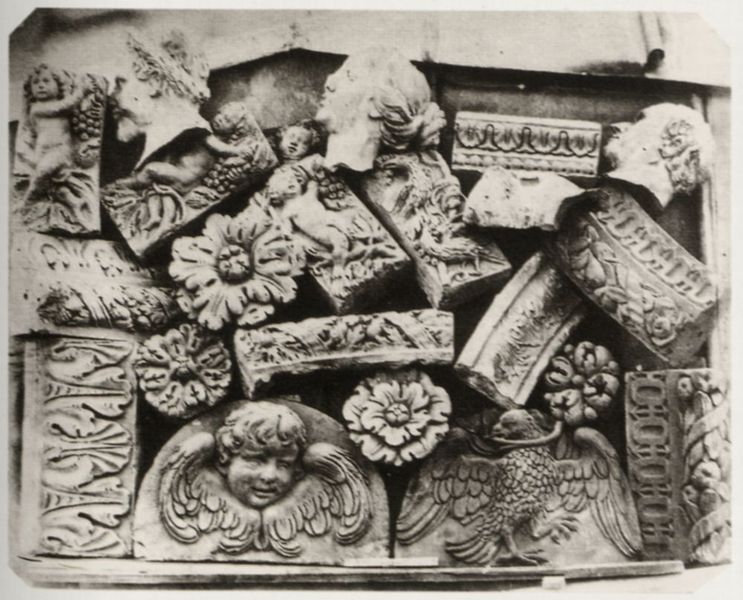
Titel: 22 Ornamente aus gebranntem Ton, aus der Certosa bei Pavia, dem Ospedale in Mailand, aus dem Heidelberger Schloss und aus Nürnberg, 14., 15. und 16. Jahrhundert (Liegnitz)
Künstler: Ludwig Belitski
Standort: Berlin
Institution: Hochschule der Künste, Hochschulbibliothek
Schlagwörter: adler, blätter, dunkel, flügel, kopf, mann, nackt, vogel, weiß, frauen, komposition, blume, blumen, frau, frisur, grau, hell, köpfe, marmor, männer, profil, schwarz, säule, säulen, blüten, rosen, muster, ornament, profile, knoten, rahmen, stein, steine, kind, blatt, kinder, oval, engel, putte, putto, ranken, stilleben, trauben, relief, fassade, mauer, baby, figuren, wein, weiblich, zopf, büste, figurativ, floral, ornamente, stuck, bildhauerei, plastik, collage, foto, fotografie, photographie, rechtecke, bögen, reste, ruine, antike, rechteck, beton, stücke, schwarzweiss, kranz, kunst, lorbeer, gravur, girlanden, magazin, photo, fries, römer, sims, kaputt, gesims, skulpturen, efeu, weintrauben, knospen, männlich, rosette, grab, simse, antik, blattwerk, zerstört, antikisierend, sammlung, hopfen, büsten, männerkopf, reben, weinrebe, putten, reliefs, putti, verzierungen, leisten, rosetten, römisch, mäander, friese, scherben, unordnung, schwaz, bauplastik, akanthus, kyma, akanthusblätter, gesimse, fragmente, teile, spolien, bauschmuck, sälen, borten, überreste, frauenkopf, seraphim, cherubim, ebgel, schlussteine, phozo, lesbisch, blattmuster, cherubin, akhanthus, bruchstücke, gesmisteile, steincollage, tonscherben, eierstich, kauptt, bauornamete